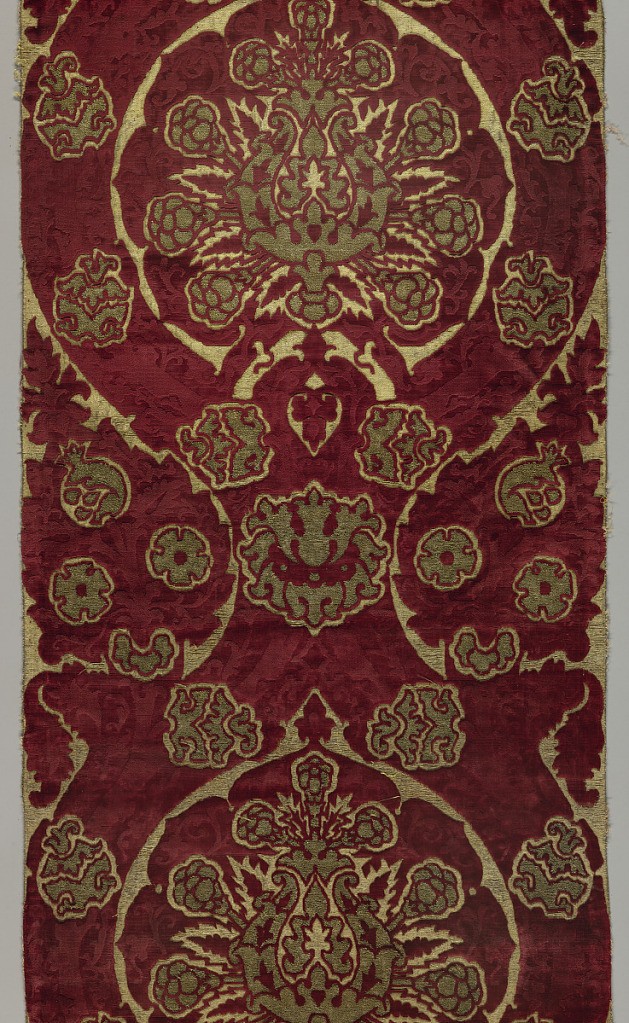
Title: Cope, hood and orphrey
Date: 16th century
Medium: silk, metallic thread Technique: embroidery on cut and uncut supplementary warp pile (velvet) with gold brocade
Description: Gold brocaded red pile velvet in a pomegranate design. Orphrey of gold couched with multicolored silks show eight saints. Faces of saints are an applique of silk embroidery. Hood, in the same technique as orphrey, shows the Annunciation.